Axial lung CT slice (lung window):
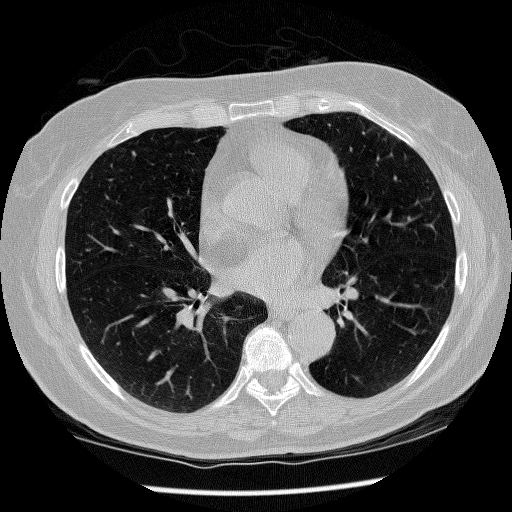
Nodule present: yes
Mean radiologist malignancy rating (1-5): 2.5